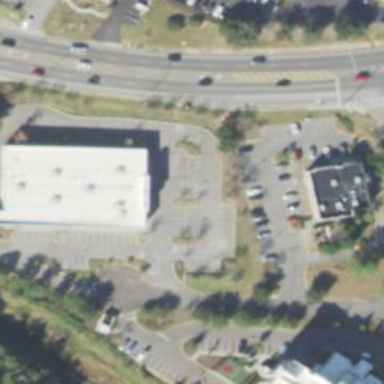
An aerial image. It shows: Parking space is available.